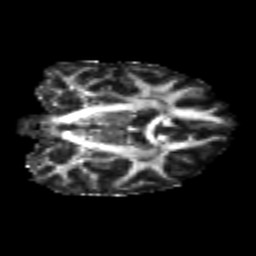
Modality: FA
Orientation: coronal
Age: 23
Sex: male
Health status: healthy
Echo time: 0.074 s